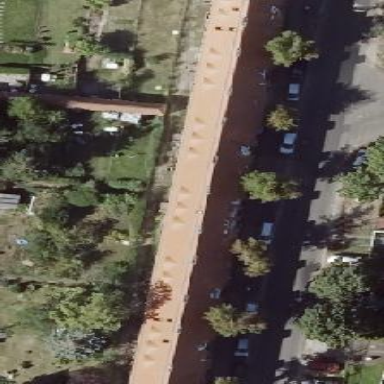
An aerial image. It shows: Terrace building.